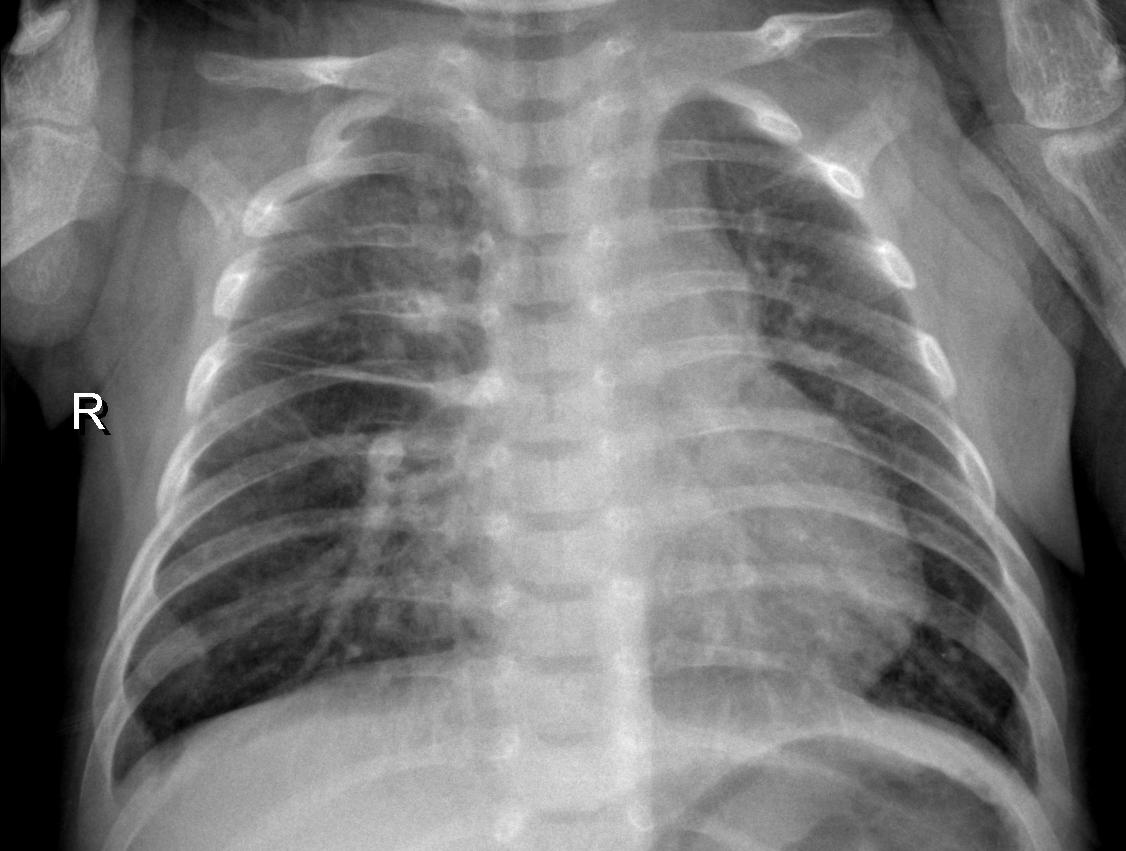
Diagnosis: PNEUMONIA